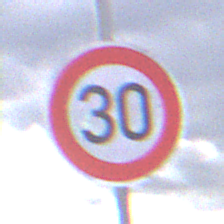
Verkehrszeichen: Geschwindigkeit30
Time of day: MorningAfternoon
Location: Outdoor (Suburban)
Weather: PartlyCloudy
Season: NotSpecified
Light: Natural